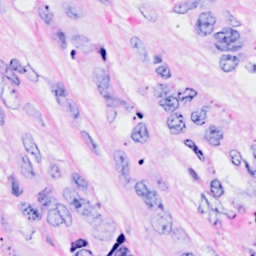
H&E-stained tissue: Breast